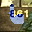
Label: 6